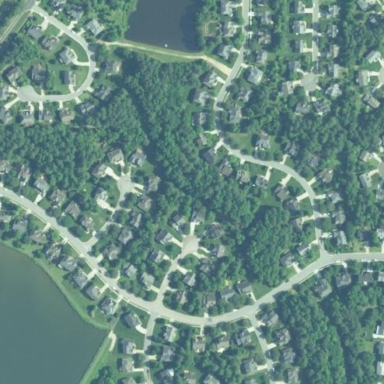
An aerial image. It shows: Residential area within neighborhood.